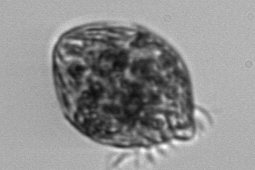
Label: Strombidium_morphotype1